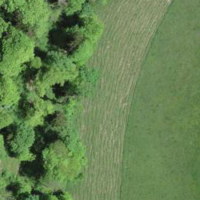
EUNIS habitat code: 24
Species observed at this site:
Vicia sepium